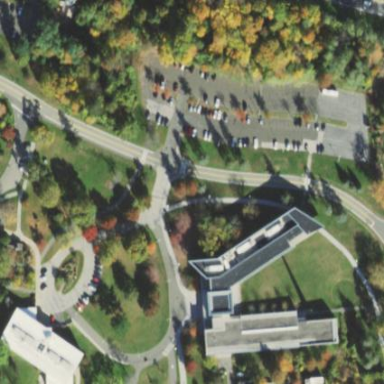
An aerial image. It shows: College building.